Question: My code is at
<URL>
The problem is in gmail it leaves an extra white space between 2 tables inside the same cell.
I have tried 'display:block; margin:0; padding:0; line-height:0;'
However , it does not seem to go away.

Is there a fix to this?
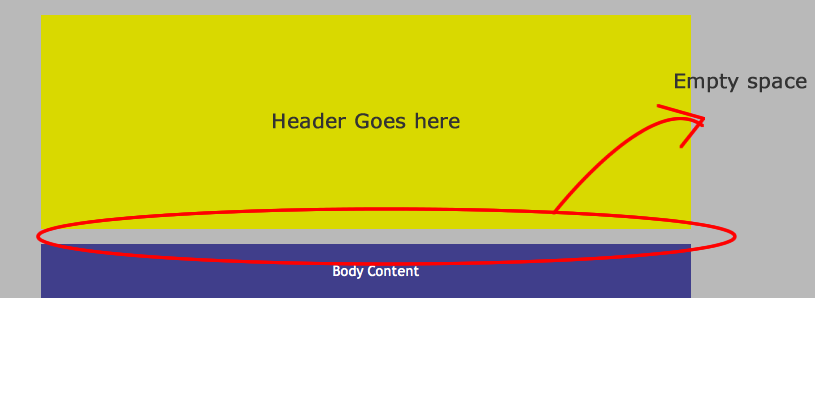
Answer: Styling HTML mails is horrible.
A few tips:
'border-spacing:0; /*this should fix the spacing problem*/'
You need to apply this to all the tables you are using, so you should include it in a '<style>' block at the top like so:
'''
<head>
<style>
table {border-spacing: 0;}
</style>
</head>
'''
(sorry for the bad formatting, somehow the code refused to show up properly on multiple lines)